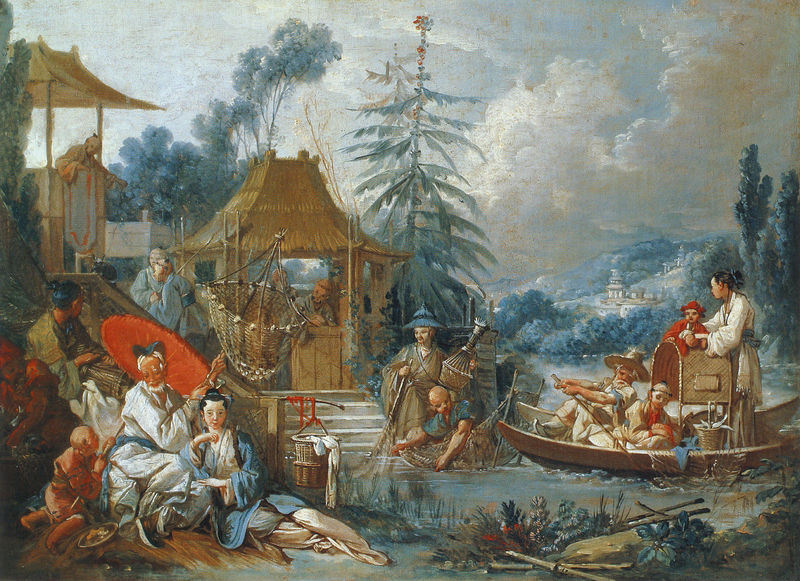
Titel: Fischende Chinesen
Künstler: Francois Boucher
Institution: Besancon, Musée des Beaux-Arts
Schlagwörter: baum, blau, mann, wolken, see, frau, rot, sonnenschirm, flasche, hütte, prostituierte, boot, boote, korb, strohdach, asien, geisha, schwert, china, stäbe, pavillon, netz, fischen, menn, sonnenschrim